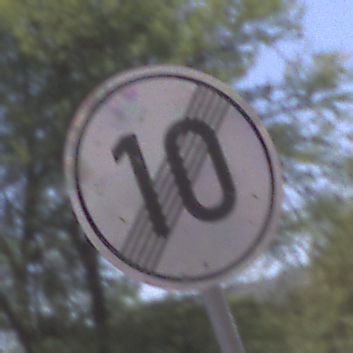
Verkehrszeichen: EndeGeschwindigkeit10
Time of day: Midday
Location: Outdoor (RoadRail)
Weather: Clear
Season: NotSpecified
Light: Natural